Field crop: maize
Growth stage: 1
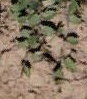
Species: convolvulus